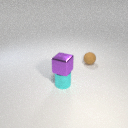
small cyan metal cylinder below small purple metal cube